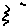
Label: zigzag